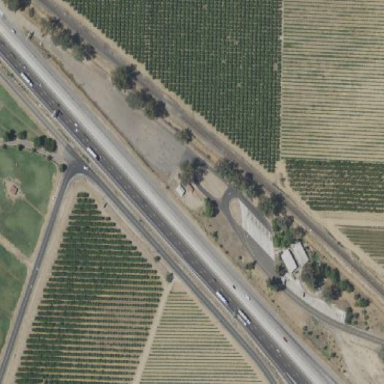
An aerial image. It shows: Rest area on the road with picnic tables.